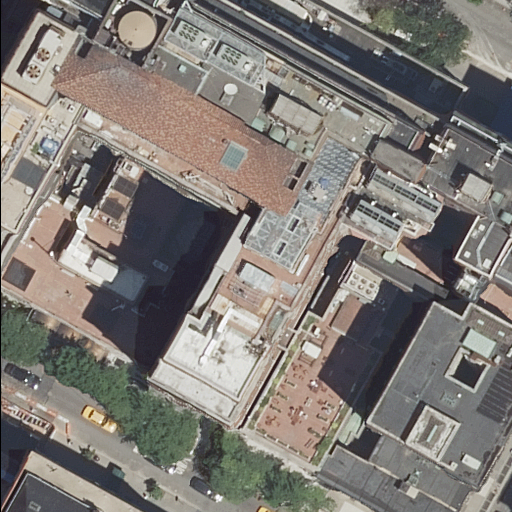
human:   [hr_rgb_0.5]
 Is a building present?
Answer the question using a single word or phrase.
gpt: yes

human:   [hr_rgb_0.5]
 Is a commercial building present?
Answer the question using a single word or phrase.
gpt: no

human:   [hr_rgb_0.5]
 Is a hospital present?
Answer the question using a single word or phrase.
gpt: yes

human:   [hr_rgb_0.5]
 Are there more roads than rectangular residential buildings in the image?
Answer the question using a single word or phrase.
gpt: no

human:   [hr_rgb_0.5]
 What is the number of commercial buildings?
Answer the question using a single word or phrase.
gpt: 0

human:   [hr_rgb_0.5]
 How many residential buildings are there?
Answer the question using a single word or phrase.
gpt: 11

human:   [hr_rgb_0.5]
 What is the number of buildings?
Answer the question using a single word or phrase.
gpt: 11

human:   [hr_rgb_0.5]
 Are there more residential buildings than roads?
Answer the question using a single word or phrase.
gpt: yes

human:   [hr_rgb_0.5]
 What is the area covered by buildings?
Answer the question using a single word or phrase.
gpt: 8196m2

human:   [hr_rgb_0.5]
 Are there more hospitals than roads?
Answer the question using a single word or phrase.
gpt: no

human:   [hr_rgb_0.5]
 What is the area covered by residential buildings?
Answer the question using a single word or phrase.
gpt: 8196m2

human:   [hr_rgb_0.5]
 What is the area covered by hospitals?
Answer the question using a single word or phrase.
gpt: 8712m2

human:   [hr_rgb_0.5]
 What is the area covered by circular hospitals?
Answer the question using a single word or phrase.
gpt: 0m2

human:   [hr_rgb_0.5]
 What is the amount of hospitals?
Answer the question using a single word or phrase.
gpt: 1

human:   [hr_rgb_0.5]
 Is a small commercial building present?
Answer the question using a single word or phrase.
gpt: no

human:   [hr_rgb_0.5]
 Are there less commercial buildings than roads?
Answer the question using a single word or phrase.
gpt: yes

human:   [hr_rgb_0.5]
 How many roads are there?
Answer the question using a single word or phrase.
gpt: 2

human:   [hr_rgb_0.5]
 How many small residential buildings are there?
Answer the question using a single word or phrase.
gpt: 2

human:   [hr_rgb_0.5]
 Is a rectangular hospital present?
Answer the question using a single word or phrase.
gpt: no

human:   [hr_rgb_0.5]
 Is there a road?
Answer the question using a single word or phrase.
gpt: yes

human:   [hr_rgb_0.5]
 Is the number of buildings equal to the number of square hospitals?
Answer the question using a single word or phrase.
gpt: no

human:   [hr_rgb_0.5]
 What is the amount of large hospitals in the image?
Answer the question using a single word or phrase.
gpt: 1

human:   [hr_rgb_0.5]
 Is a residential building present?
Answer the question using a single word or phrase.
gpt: yes

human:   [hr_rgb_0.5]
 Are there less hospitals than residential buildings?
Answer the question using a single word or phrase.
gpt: yes

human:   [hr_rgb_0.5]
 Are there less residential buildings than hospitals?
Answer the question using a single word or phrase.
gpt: no

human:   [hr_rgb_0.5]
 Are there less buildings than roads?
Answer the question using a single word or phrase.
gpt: no

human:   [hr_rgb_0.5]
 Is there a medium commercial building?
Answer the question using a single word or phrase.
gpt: no

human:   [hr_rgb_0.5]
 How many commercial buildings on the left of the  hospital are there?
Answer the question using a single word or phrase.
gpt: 0

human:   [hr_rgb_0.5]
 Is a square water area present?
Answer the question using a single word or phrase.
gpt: no

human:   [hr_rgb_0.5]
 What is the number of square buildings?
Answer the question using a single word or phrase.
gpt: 0

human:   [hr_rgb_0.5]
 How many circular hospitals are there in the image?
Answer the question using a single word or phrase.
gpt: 0

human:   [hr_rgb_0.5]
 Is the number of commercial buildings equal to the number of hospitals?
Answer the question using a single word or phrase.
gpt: no

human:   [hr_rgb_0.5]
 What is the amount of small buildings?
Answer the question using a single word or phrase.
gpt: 2

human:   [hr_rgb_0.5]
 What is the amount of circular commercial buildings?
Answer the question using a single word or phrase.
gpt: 0

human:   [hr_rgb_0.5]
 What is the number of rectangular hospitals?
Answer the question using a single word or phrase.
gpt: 0

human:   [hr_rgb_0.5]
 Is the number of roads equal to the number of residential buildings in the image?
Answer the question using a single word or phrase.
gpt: no

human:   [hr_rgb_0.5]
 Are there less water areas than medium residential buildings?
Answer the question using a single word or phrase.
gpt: yes

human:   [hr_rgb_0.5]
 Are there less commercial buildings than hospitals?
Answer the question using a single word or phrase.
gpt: yes

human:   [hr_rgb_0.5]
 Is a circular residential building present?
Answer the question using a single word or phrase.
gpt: no

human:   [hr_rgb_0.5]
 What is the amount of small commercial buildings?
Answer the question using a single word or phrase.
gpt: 0

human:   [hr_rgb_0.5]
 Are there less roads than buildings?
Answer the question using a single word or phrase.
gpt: yes

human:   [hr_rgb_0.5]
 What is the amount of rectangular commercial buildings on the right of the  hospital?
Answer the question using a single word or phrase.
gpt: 0

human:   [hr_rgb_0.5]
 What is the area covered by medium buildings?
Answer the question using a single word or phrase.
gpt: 644m2

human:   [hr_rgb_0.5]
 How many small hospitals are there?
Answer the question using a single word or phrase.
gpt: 0

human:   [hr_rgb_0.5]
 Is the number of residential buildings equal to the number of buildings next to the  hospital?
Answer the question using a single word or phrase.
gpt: yes

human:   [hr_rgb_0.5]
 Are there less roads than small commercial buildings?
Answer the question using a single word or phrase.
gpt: no

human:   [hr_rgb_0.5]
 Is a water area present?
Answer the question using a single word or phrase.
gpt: no

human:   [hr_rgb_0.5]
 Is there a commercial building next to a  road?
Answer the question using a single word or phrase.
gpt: no

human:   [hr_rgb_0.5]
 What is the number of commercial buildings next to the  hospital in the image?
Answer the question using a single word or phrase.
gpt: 0

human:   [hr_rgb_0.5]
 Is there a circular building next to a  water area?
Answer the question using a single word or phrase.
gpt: no

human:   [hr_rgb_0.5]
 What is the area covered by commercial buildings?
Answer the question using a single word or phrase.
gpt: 0m2

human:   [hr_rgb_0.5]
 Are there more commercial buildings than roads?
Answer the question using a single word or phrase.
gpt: no

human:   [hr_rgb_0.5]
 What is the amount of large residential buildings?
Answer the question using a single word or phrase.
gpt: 5

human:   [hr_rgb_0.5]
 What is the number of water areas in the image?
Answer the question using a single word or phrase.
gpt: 0

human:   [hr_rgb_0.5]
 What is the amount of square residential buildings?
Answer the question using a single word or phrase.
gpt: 0

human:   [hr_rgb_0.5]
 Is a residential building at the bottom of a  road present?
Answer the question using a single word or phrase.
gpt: yes

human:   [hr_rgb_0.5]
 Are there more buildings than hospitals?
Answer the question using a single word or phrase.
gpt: yes

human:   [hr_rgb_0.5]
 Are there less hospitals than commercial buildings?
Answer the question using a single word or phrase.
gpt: no

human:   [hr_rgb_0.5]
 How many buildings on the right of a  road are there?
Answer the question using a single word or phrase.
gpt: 6

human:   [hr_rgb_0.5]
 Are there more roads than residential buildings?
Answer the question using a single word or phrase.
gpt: no

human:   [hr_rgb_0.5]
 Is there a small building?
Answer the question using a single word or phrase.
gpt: yes

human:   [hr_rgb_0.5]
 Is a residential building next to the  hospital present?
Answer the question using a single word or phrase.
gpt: yes

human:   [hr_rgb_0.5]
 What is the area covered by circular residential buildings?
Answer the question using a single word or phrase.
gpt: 0m2

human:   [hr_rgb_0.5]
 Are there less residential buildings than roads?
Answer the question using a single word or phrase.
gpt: no